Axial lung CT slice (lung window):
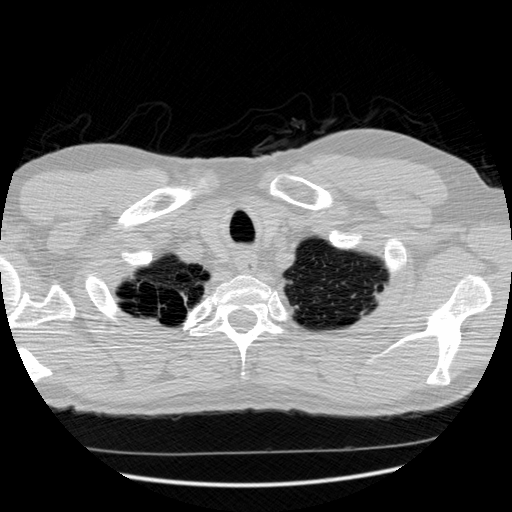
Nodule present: no